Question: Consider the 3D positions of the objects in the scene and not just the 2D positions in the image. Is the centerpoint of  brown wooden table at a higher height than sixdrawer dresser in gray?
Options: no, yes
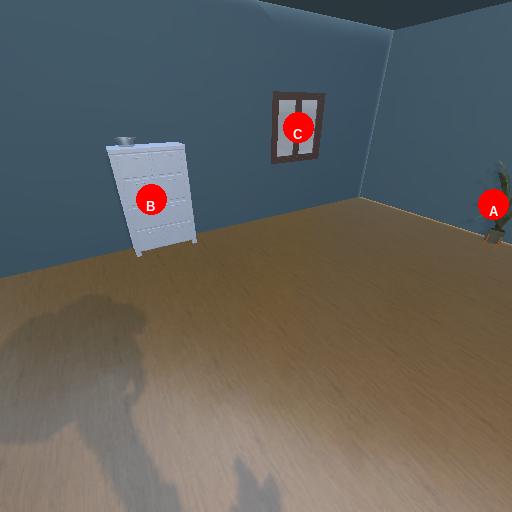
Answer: no